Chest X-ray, AP view. Patient: 30 years old, sex M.
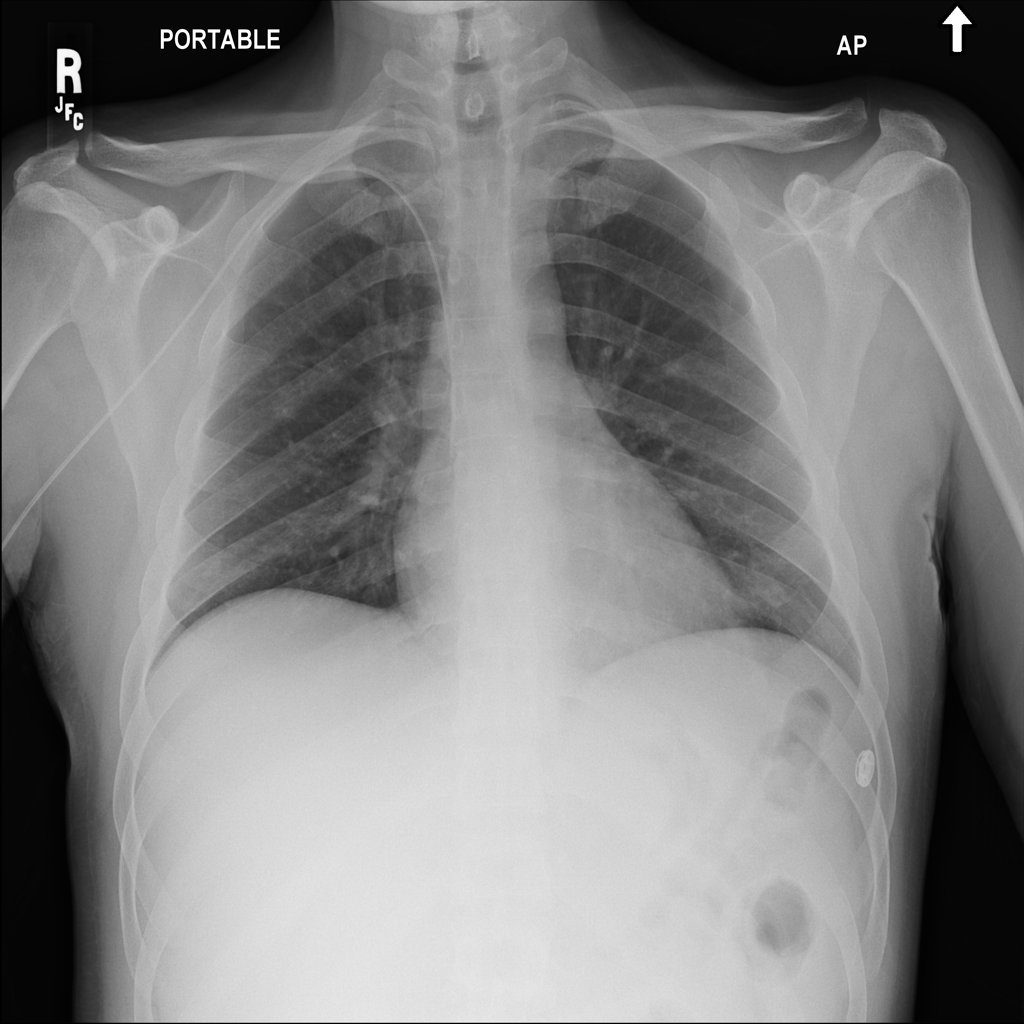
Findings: No Finding